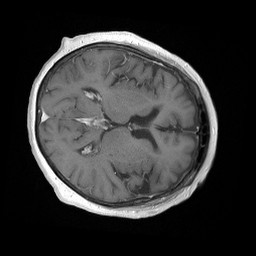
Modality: T1w
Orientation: axial
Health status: ill
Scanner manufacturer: siemens
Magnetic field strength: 3 T
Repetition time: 0.4 s
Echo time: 0.00272 s